Question: Using SQL Server I'm trying to summarize a questionnaire table as follows but am struggling!
I want to show the % of all Questionnaires answered true by month and year.

Can anyone help?
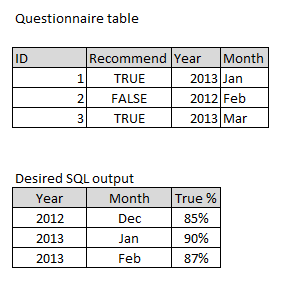
Answer: You can do this with conditional aggregation. This method shows conditional use of 'avg()':
'''
select "Year", "Month",
avg(case when recommend = 'true' then 1.0 else 0.0 end) * 100 as "True %"
from Questionnaire q
group by "Year", "Month"
order by "Year", "Month";
'''
If you actually want the "%" at the end, you need to convert the result to a string and append it.